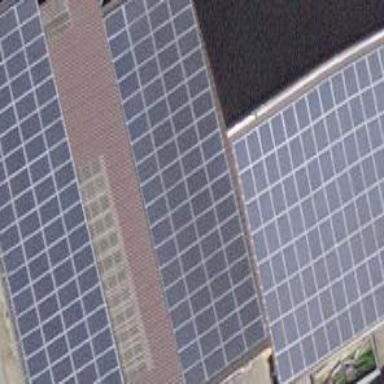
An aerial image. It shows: Solar power generator using photovoltaic method with solar photovoltaic panel types.